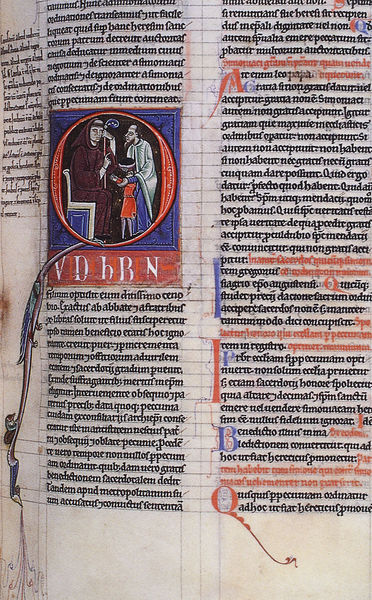
Titel: Decretum
Künstler: Gratian
Institution: Cambridge, Corpus Christi College
Schlagwörter: blau, gott, mann, schwarz, stuhl, rot, alt, bibel, bild, kutte, sessel, kind, schrift, stab, bischof, buch, seite, illustration, text, buchstaben, initiale, pergament, jesus, mittelalter, biblisch, handschrift, sprache